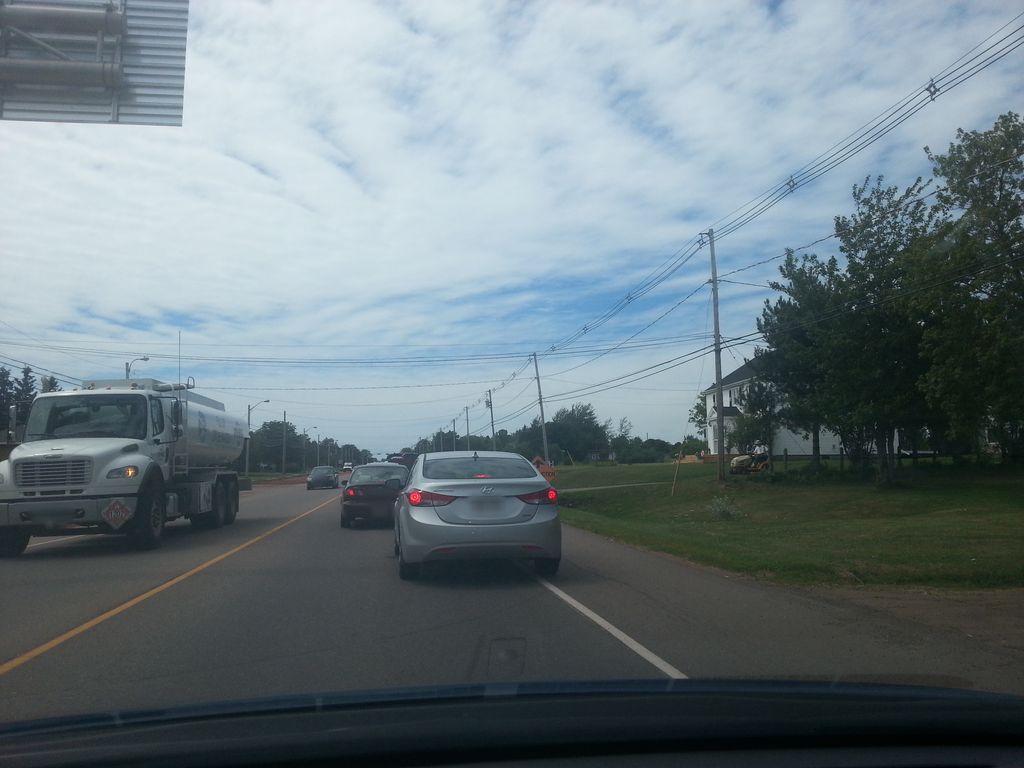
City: charlottetown